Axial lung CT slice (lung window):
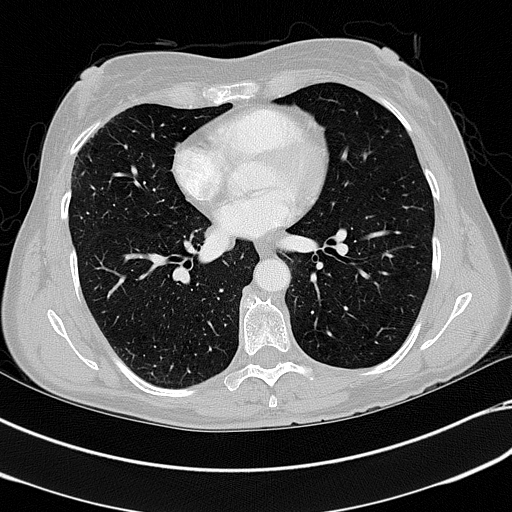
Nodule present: no